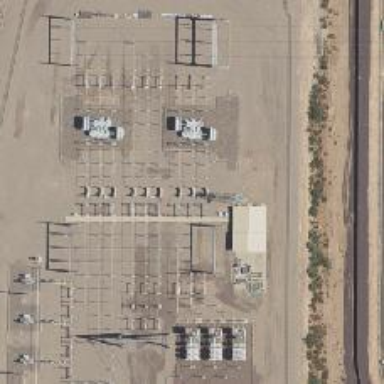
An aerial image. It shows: Switch for power supply.